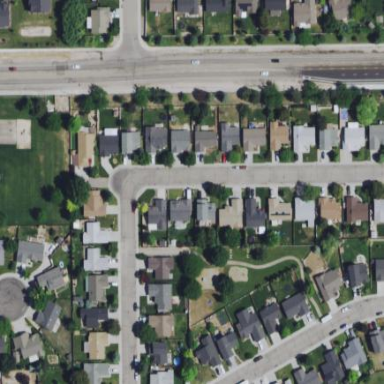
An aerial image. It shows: Sidewalk.